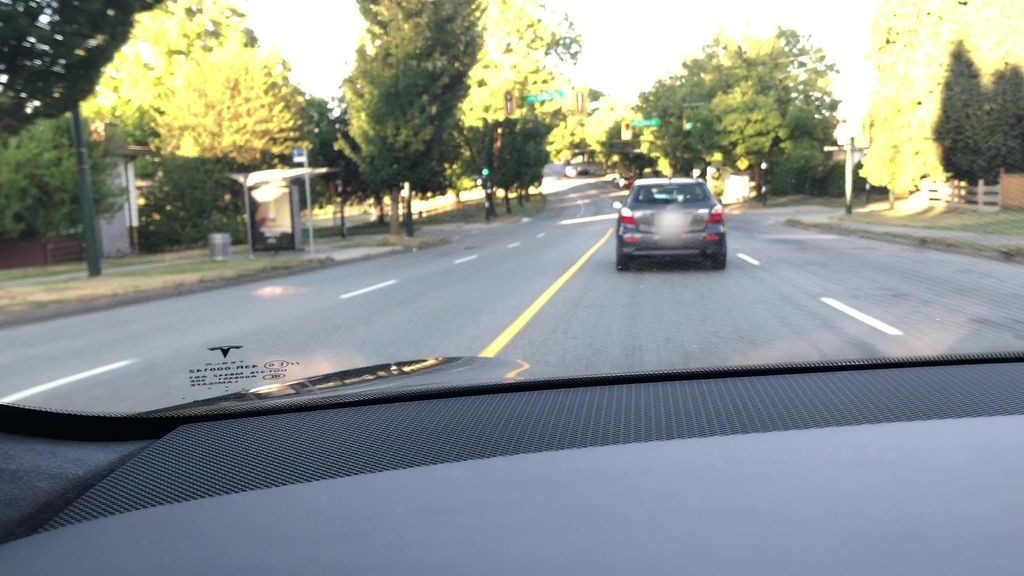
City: vancouver